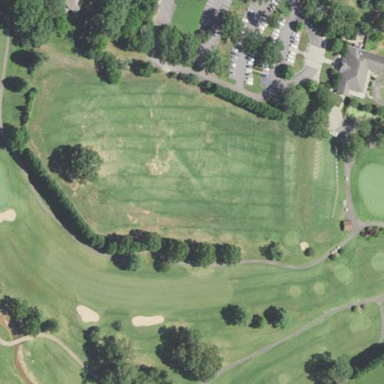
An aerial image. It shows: Driving range for golf on grass.